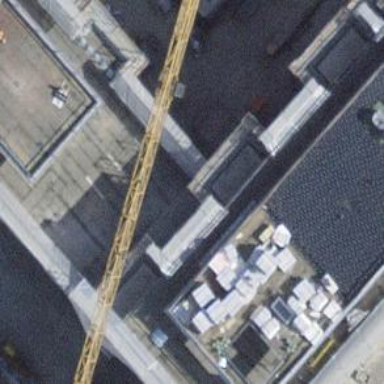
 consisting of solar photovoltaic panels."